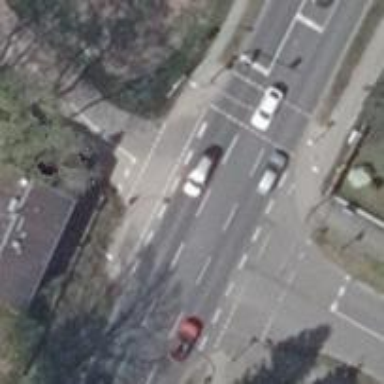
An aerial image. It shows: Road with traffic signals controlling the flow of traffic.